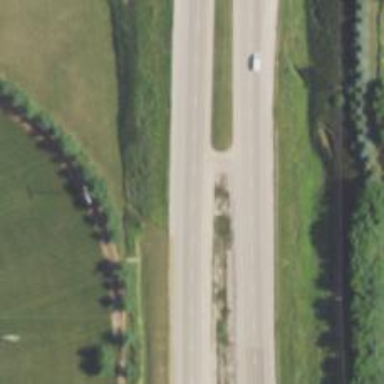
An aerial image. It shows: This image shows trunk highway that functions as expressway.